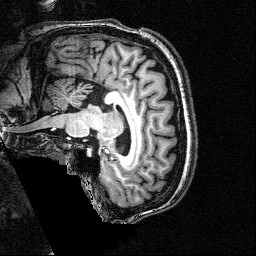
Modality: T1w
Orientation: sagittal
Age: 31
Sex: male
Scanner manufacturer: siemens
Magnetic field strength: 3 T
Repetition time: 2.5 s
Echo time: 0.00393 s